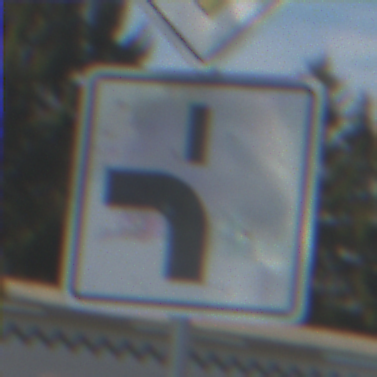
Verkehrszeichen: VerlaufVorfahrtsstrasse5
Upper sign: Vorfahrtsstrasse
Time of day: Midday
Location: Outdoor (Suburban)
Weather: PartlyCloudy
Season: NotSpecified
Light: Natural